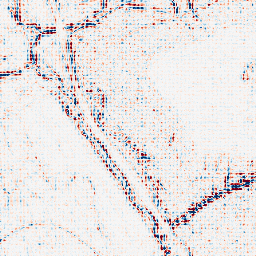
Category: wavelet
Decomposition family: wavelet_reverse_biorthogonal
Decomposition parameters: wavelet: rbio1.3
level: 2
Upsampling method: sinc_blackman
Upsampling parameters: scale: 8
kernel_size: 8
Upsampling scale: 8